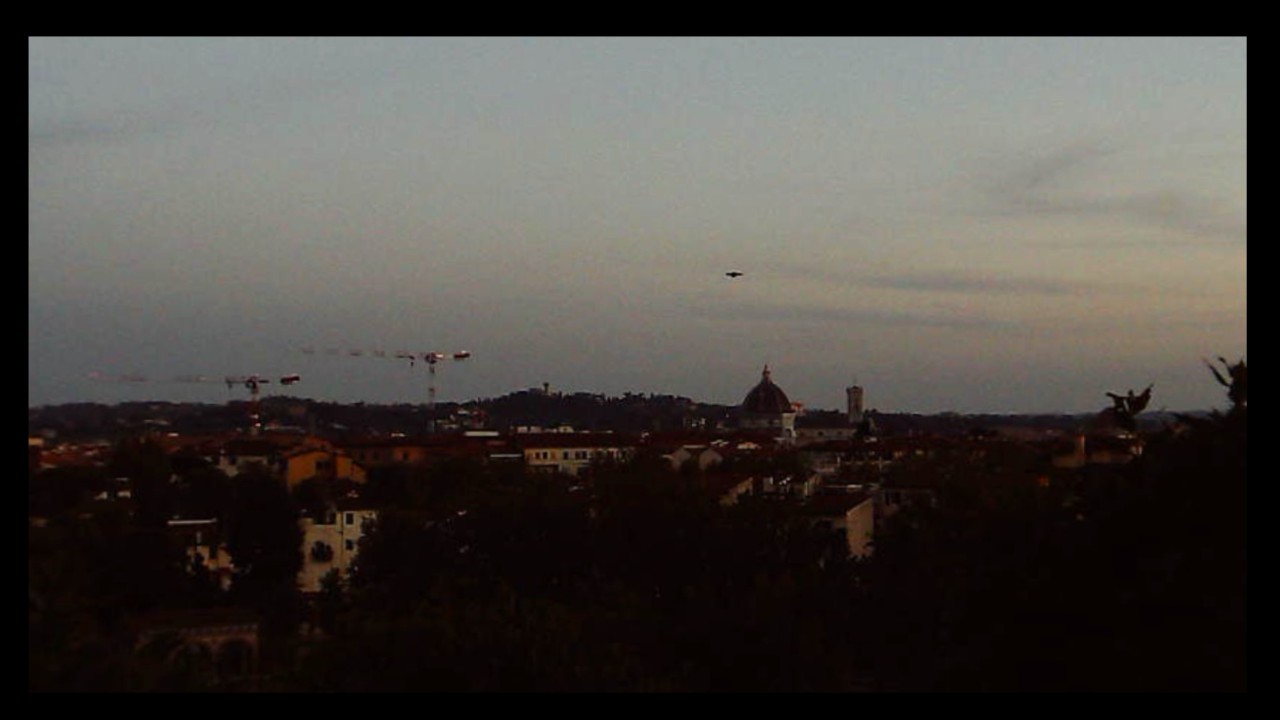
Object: DJI Mini 3